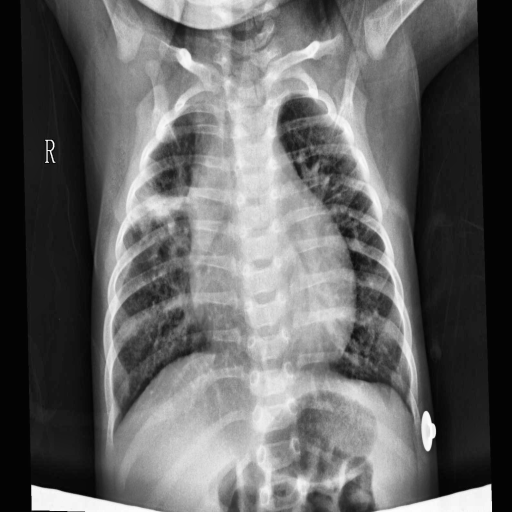
Finding: PNEUMONIA